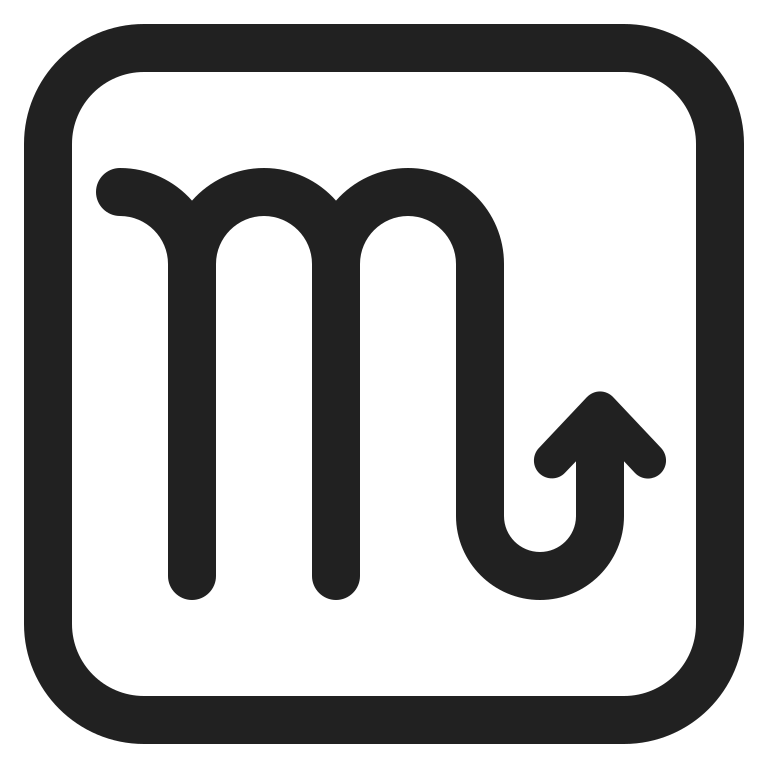
scorpio high contrast